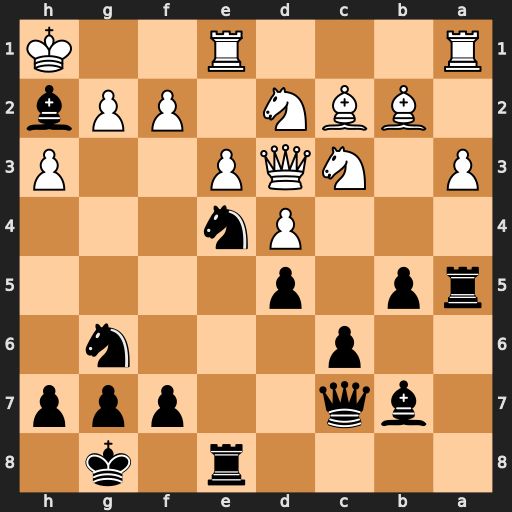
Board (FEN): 4r1k1/1bq2ppp/2p3n1/rp1p4/3Pn3/P1NQP2P/1BBN1PPb/R3R2K
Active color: b
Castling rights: -
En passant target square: -
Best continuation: Nxf2#